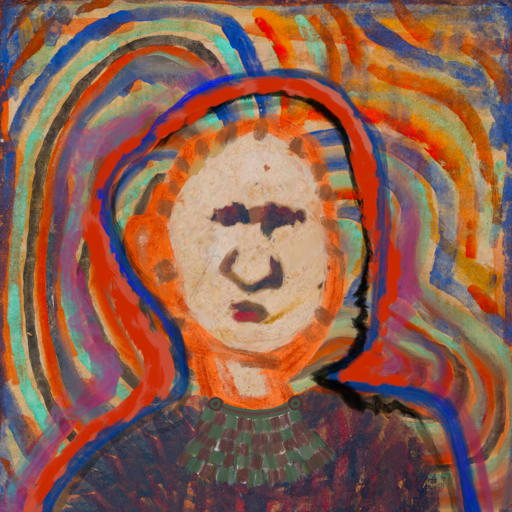
Background: Sisters, Head And Neck Front: Rupkatha, Face Front: In_The_Sun, Bust: In_The_Sun, Hair Front: Experience, Head Accessory: Blank, Second Necklace: After_Raid, Necklace: Blank, Baby: Blank